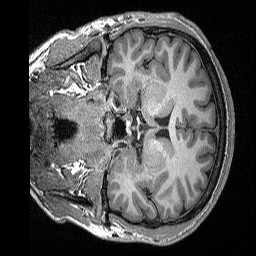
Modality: T1w
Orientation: coronal
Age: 21
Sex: male
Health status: healthy
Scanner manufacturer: siemens
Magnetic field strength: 3 T
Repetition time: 2.3 s
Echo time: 0.00298 s